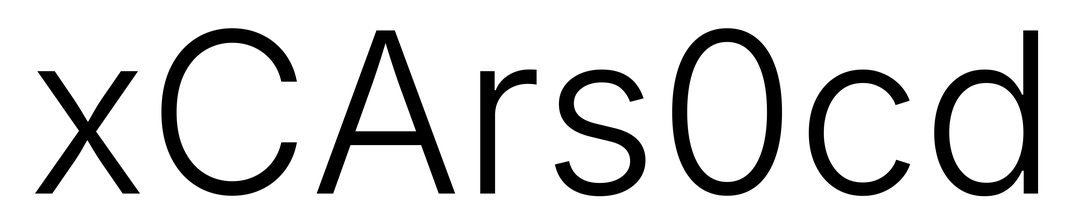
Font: Inter_Light